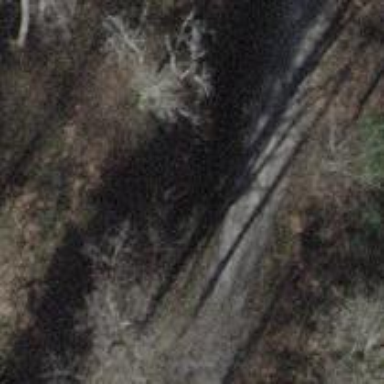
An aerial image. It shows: Track with fine gravel surface. The track has grade2 tracktype.